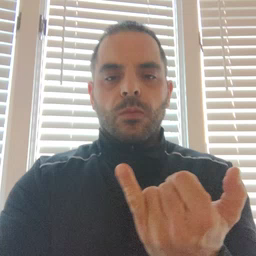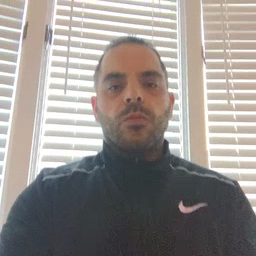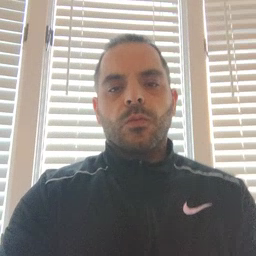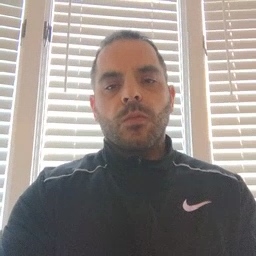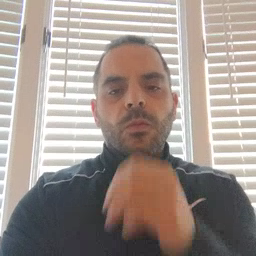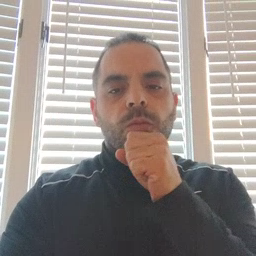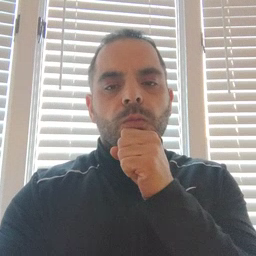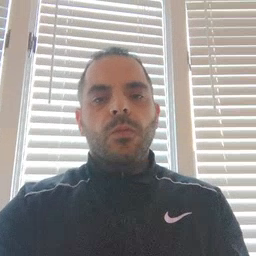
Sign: orange